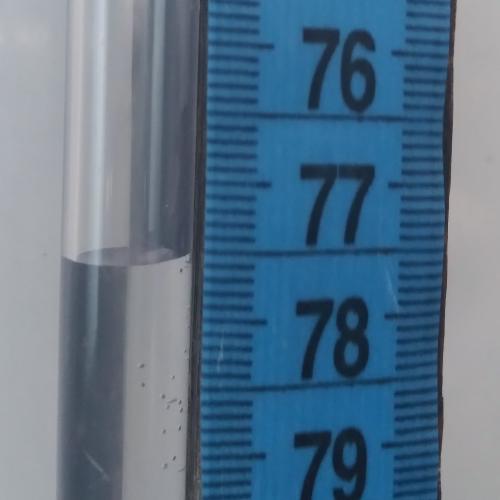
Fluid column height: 77.5 cm